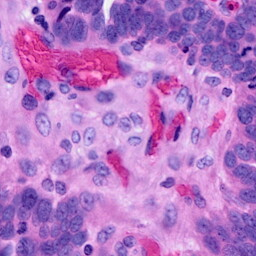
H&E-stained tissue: Ovarian